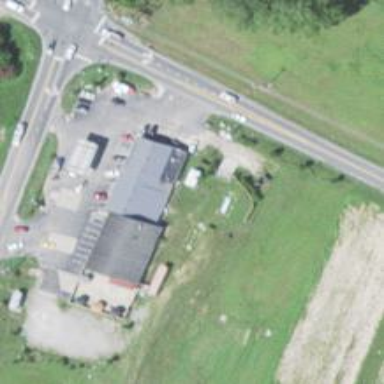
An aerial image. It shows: Convenience shop.